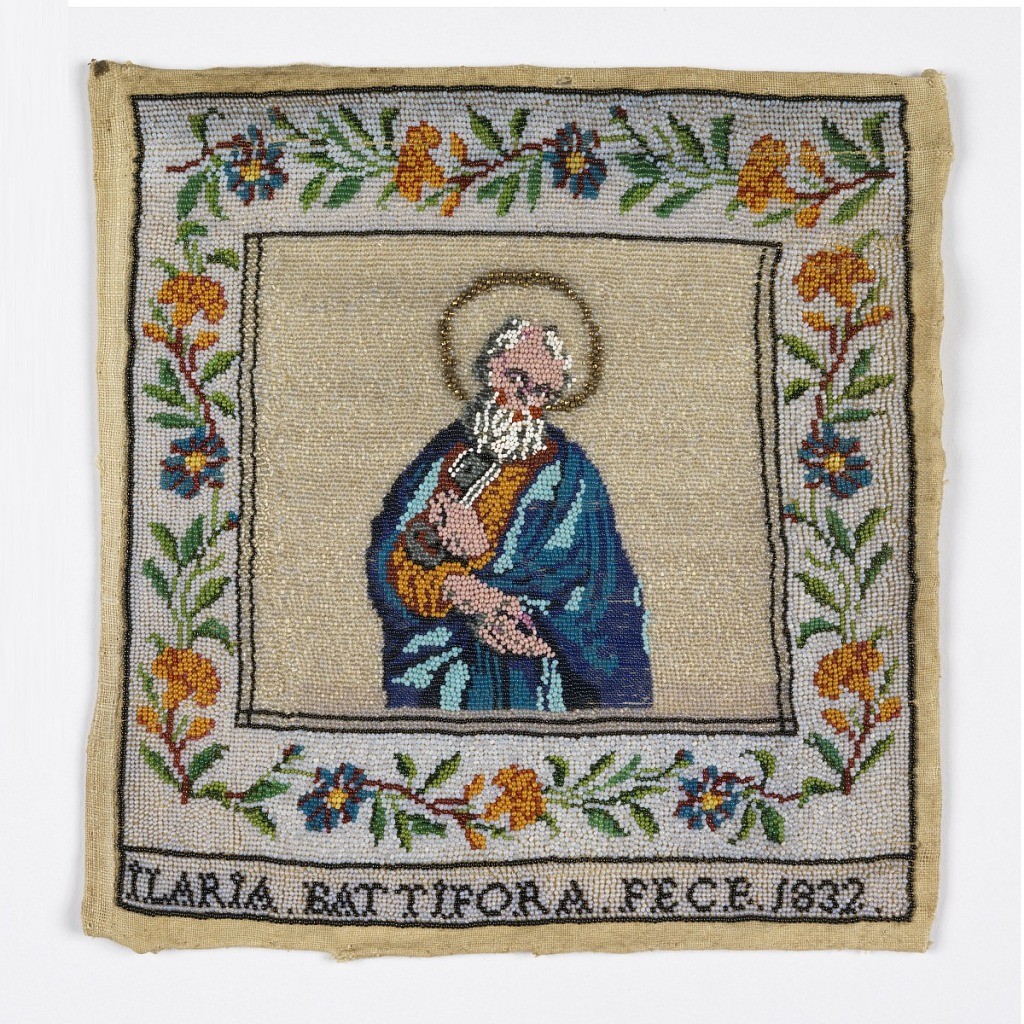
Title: Embroidered picture
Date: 1832
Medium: linen and colored glass beads Technique: embroidery and beadwork
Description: Panel of linen where colored beads have been sewn to form with St. Peter, floral border, and words "Maria Battifora fece 1832"